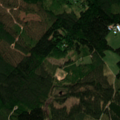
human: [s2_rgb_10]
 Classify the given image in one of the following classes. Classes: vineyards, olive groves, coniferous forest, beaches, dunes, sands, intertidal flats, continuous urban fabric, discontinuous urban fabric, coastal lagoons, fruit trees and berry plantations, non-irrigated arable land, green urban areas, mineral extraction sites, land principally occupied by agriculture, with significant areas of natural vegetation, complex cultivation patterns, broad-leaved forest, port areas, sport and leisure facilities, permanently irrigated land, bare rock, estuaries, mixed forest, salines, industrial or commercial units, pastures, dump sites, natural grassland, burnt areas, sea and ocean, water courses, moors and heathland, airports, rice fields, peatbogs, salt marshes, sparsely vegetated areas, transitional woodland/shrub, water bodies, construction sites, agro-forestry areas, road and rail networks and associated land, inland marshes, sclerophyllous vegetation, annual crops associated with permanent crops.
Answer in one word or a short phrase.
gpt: coniferous forest, mixed forest